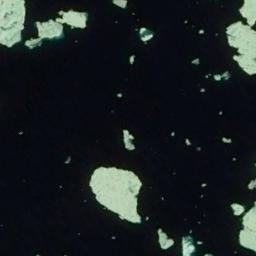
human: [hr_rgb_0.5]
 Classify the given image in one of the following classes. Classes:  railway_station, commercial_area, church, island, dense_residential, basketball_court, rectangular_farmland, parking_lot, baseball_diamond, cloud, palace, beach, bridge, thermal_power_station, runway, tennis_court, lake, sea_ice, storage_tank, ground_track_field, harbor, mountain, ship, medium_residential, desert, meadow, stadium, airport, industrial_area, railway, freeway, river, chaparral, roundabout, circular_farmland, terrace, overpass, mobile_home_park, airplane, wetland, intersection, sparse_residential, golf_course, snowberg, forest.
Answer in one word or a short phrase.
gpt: sea_ice